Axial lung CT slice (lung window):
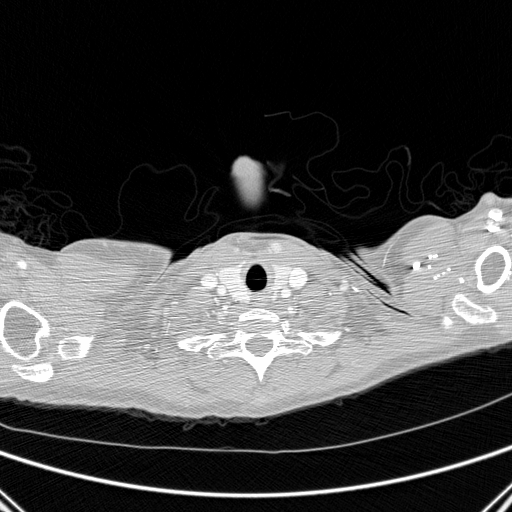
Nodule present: no